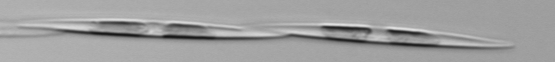
Label: Pseudo-nitzschia